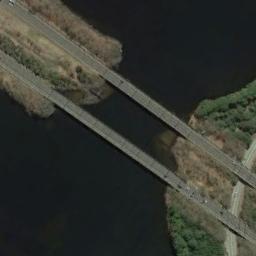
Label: bridge